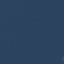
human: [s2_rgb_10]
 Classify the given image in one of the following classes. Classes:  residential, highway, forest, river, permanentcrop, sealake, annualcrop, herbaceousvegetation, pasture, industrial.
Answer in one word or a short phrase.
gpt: SeaLake